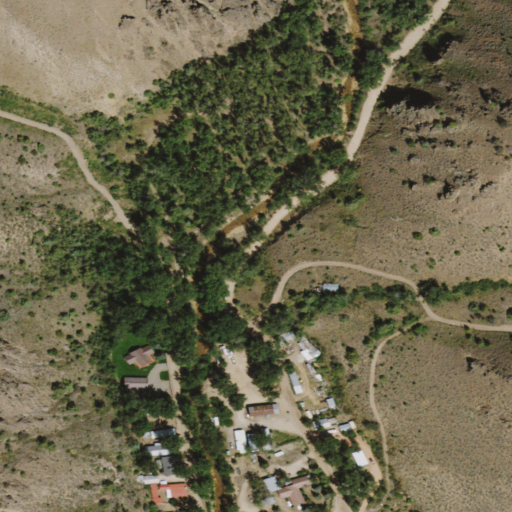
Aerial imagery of valley in Nevada named Moore Gulch containing shrub, open development, grassland, low intensity development, and evergreen forest